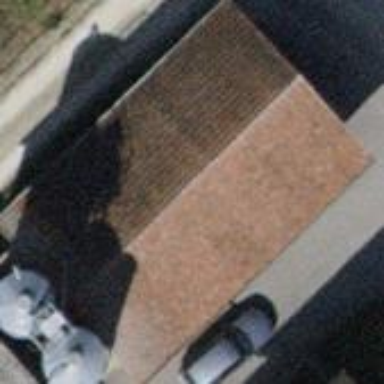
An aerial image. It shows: Shed with gabled brown roof.